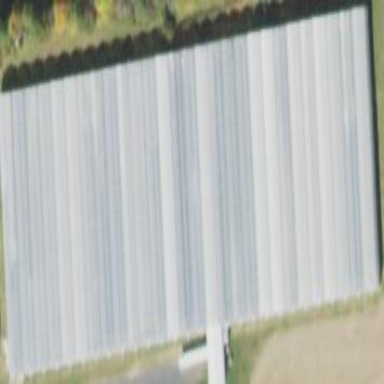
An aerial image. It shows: Greenhouse used for horticulture.